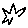
Label: star